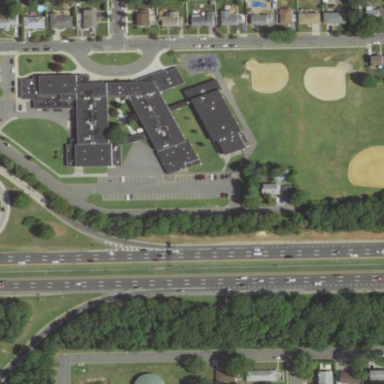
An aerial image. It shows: School.